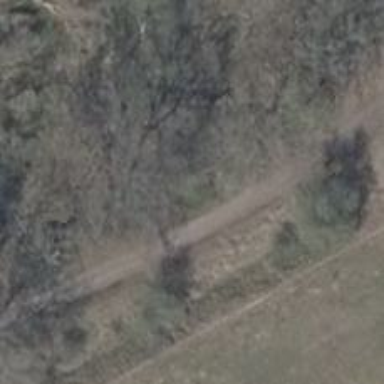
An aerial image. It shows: Sandy track road with grade 4 track type.